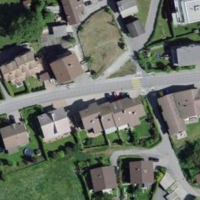
EUNIS habitat code: 54
Species observed at this site:
Clematis vitalba